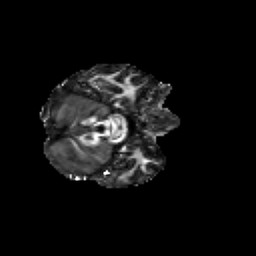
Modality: FA
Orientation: axial
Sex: female
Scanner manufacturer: siemens
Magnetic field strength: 3 T
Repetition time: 5 s
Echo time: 0.071 s